Field crop: maize
Growth stage: 2
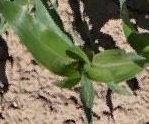
Species: maize